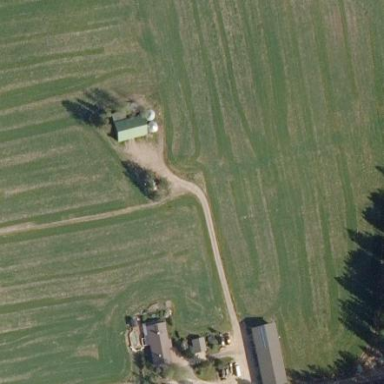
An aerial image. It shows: Farmyard area.